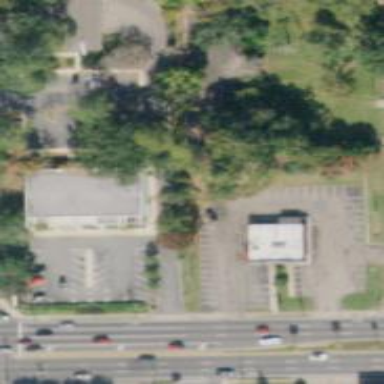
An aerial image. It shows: Commercial area with fast food eatery.